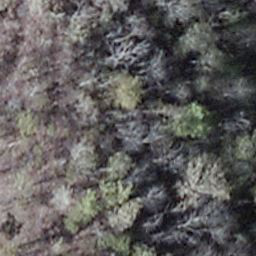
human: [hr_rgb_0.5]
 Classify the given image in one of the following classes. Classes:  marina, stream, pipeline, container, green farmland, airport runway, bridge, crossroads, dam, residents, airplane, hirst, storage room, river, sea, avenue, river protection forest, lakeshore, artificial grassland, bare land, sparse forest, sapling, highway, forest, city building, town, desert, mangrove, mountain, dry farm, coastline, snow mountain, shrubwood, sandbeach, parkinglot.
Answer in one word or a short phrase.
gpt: shrubwood